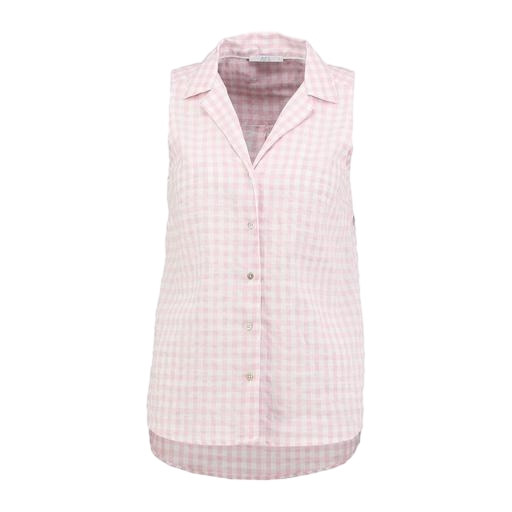
pink gingham shirt, pink and white tank, sleeveless slim signature shirt, white background